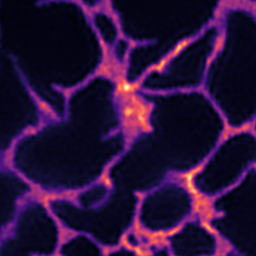
Label: Super-resolution ER image